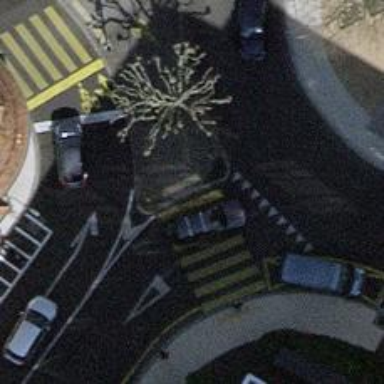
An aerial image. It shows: Kerb barrier.